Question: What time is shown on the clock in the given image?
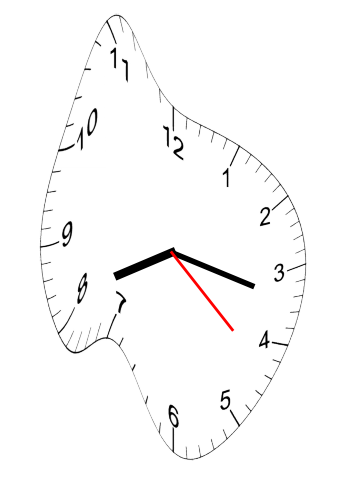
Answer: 08:17:22